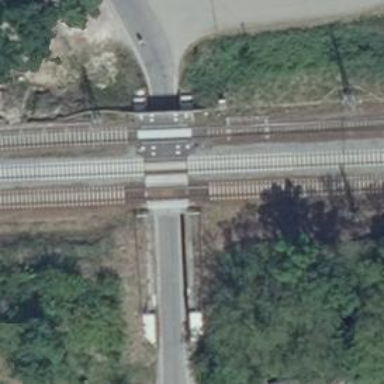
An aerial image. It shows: Bridge over electrified railway with contact lines.